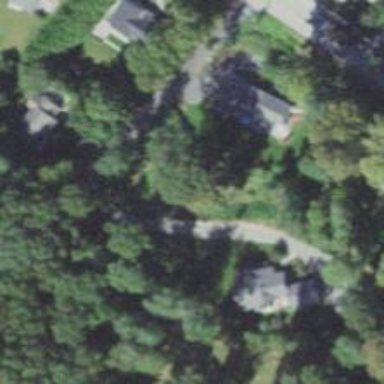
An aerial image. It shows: Residential driveway serving as service road.